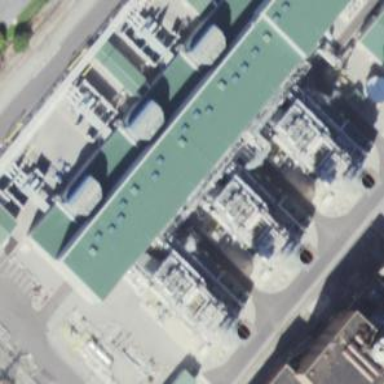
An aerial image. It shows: Gas turbine power generator.